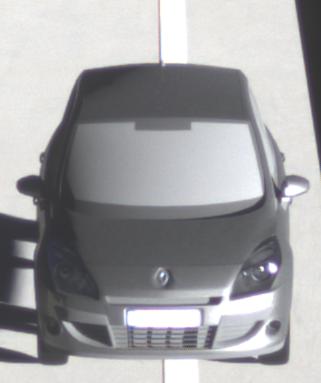
Make: Renault
Model: Scénic 1.6 16V 110
Detailed model: Scénic (III)
Model produced from: 2009/06
Model produced until: 2010/08
Doors: 5
Color: gray
Road condition: dry road
Daytime: sunrise or sunset
Contrast: low contrast